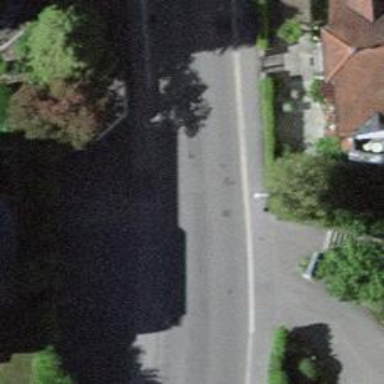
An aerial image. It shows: Kerb serving as barrier.